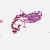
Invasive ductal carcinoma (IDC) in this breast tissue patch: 0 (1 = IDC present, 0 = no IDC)